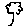
Label: tree